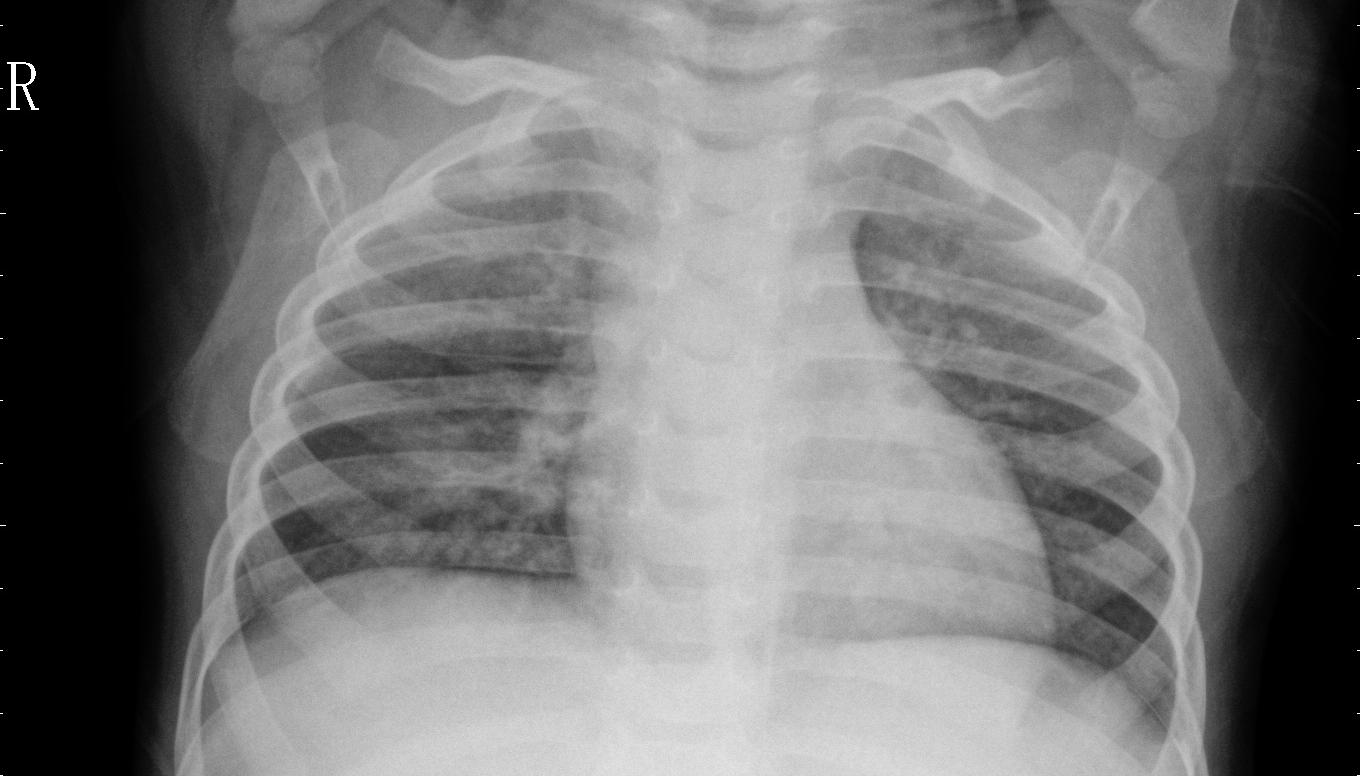
Diagnosis: PNEUMONIA